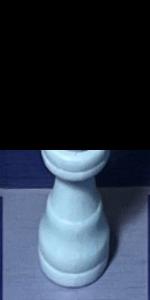
Label: Queen_White